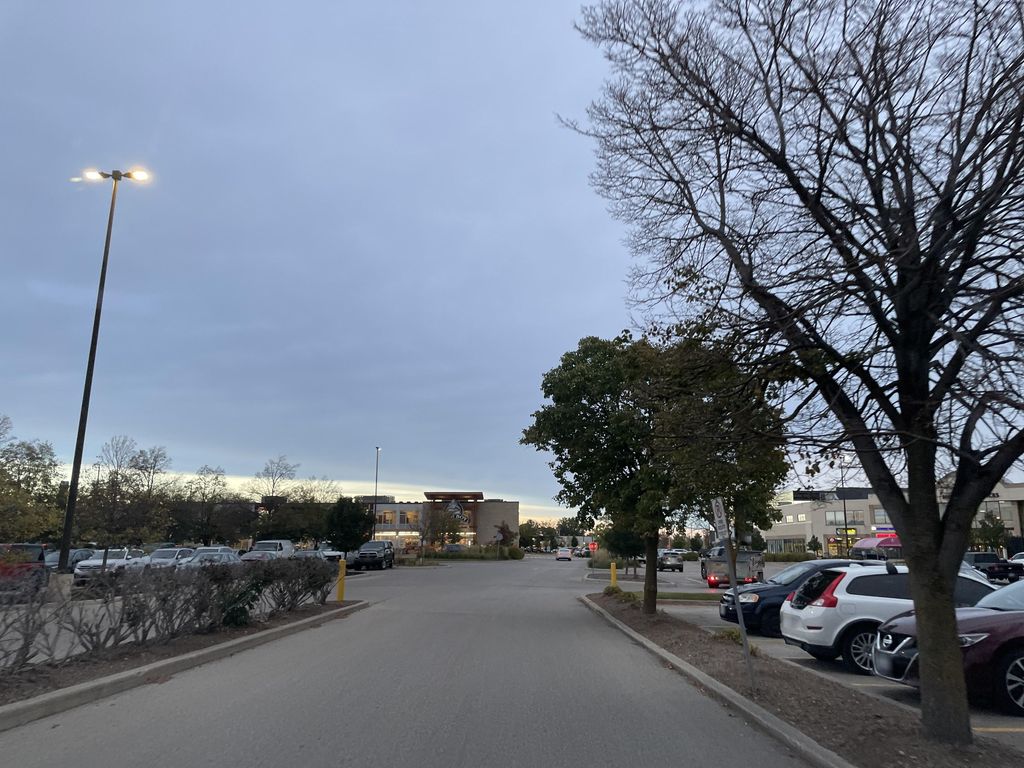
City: kitchener-waterloo